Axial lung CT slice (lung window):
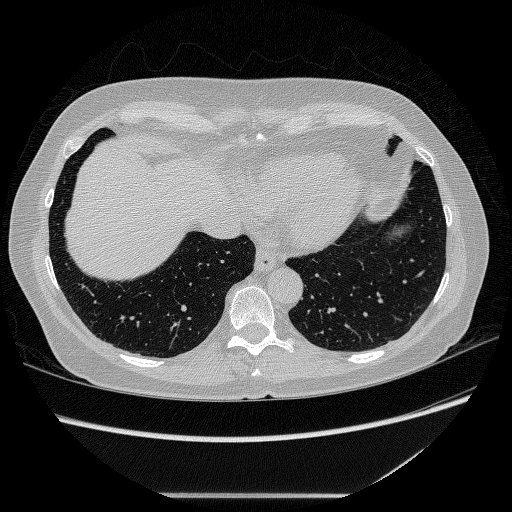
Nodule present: no